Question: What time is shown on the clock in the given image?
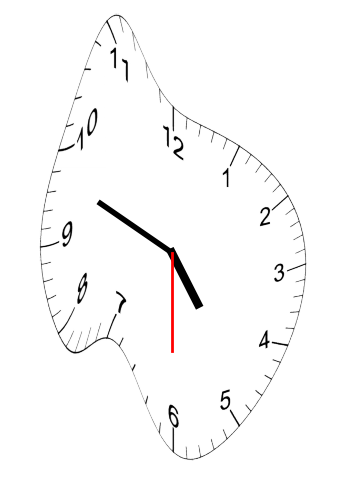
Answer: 04:48:30